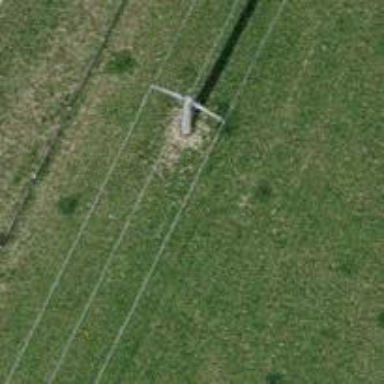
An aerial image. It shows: Concrete power pole.